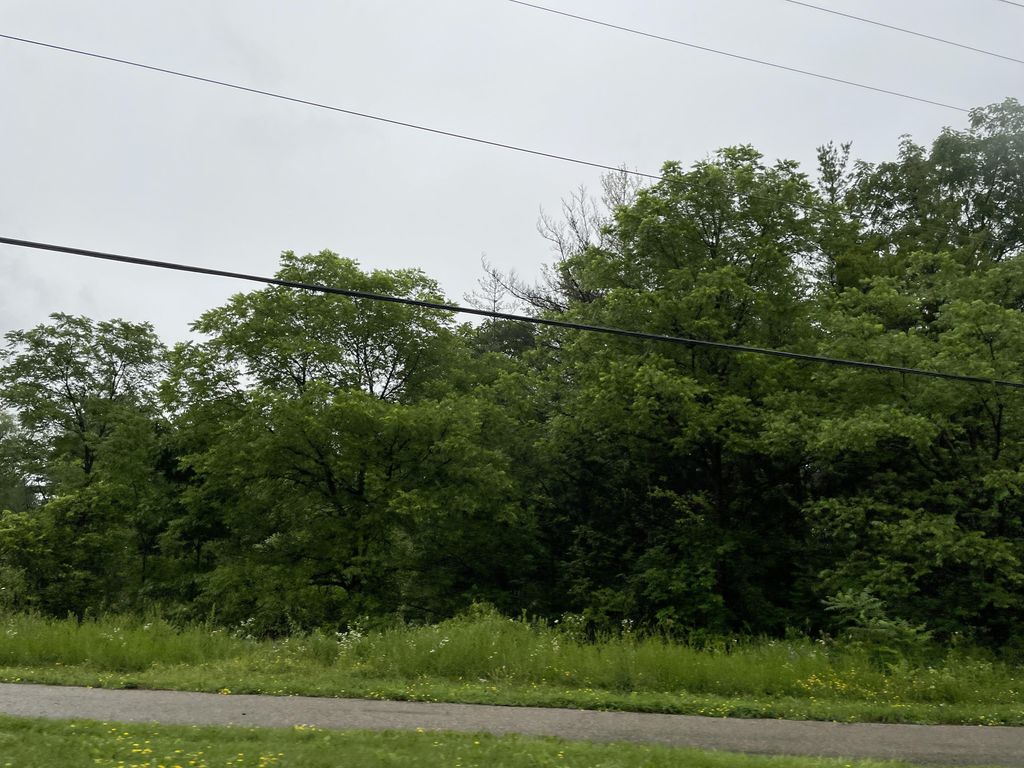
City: kitchener-waterloo